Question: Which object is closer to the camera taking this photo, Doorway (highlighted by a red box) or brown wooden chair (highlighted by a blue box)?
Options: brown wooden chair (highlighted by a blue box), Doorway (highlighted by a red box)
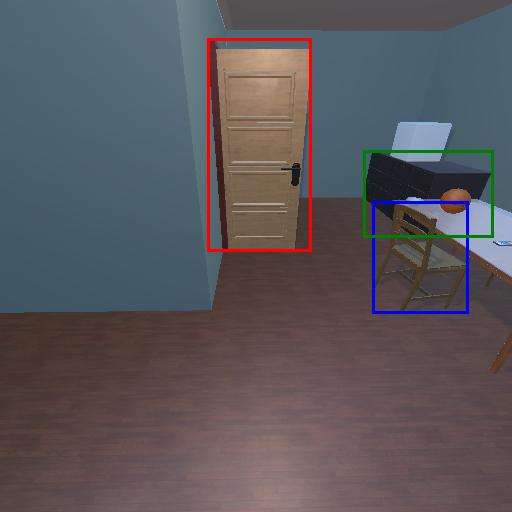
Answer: brown wooden chair (highlighted by a blue box)